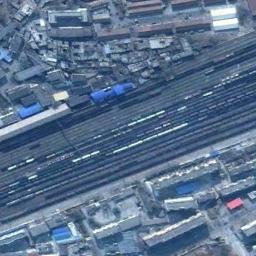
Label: railway